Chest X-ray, PA view. Patient: 53 years old, sex M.
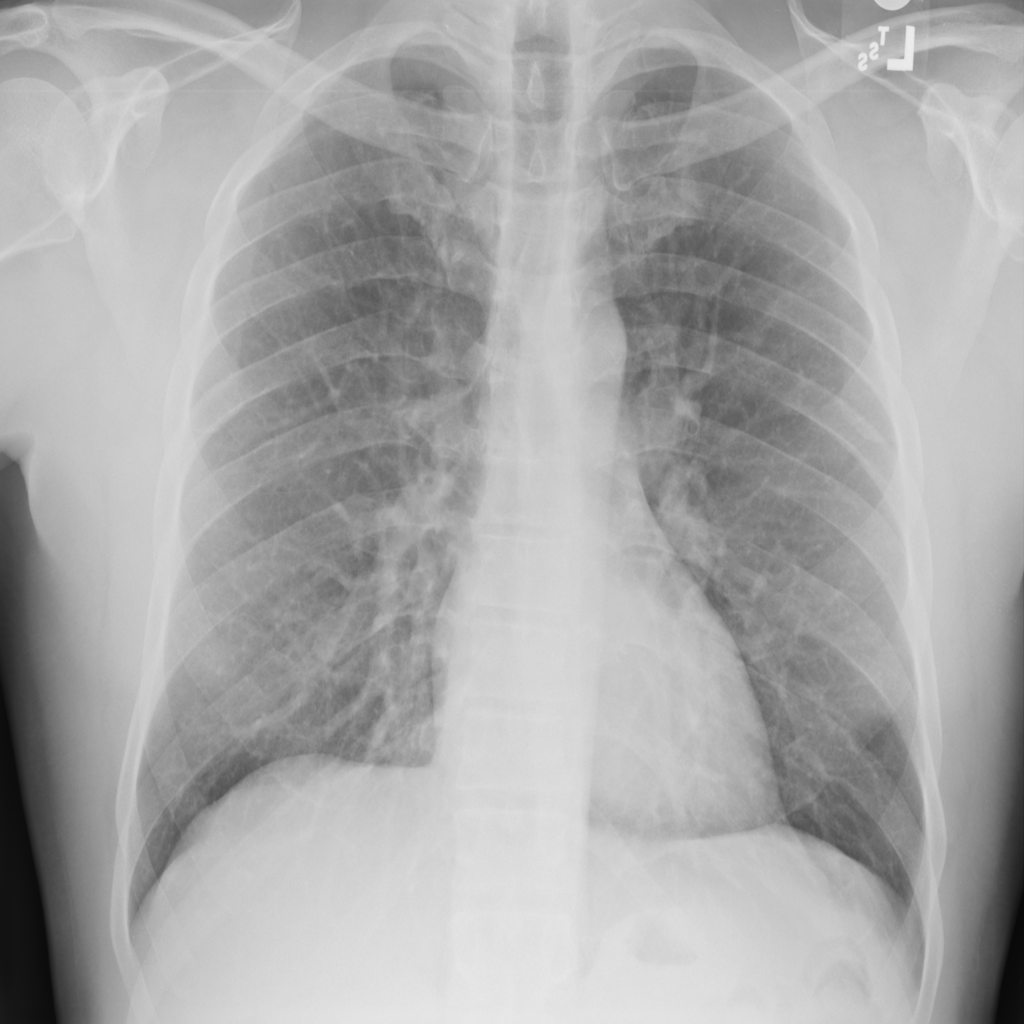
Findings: No Finding